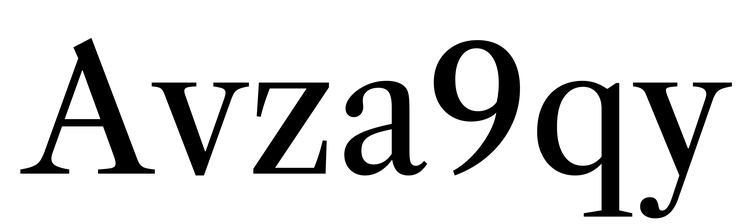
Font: LibreCaslonText_Regular